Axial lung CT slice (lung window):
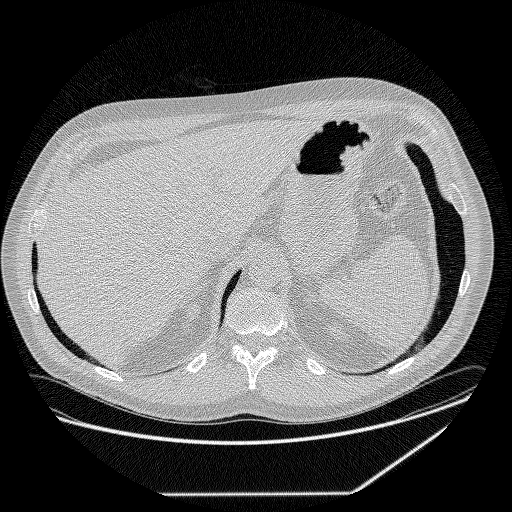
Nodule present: no